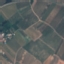
Land use / land cover class: PermanentCrop